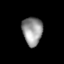
Tissue: lung
Cell type: Others
Senescence score: 0.1871
Nuclear area (px): 560
Mean DAPI intensity: 147.577